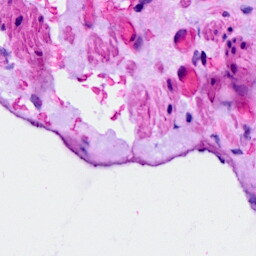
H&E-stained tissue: Ovarian